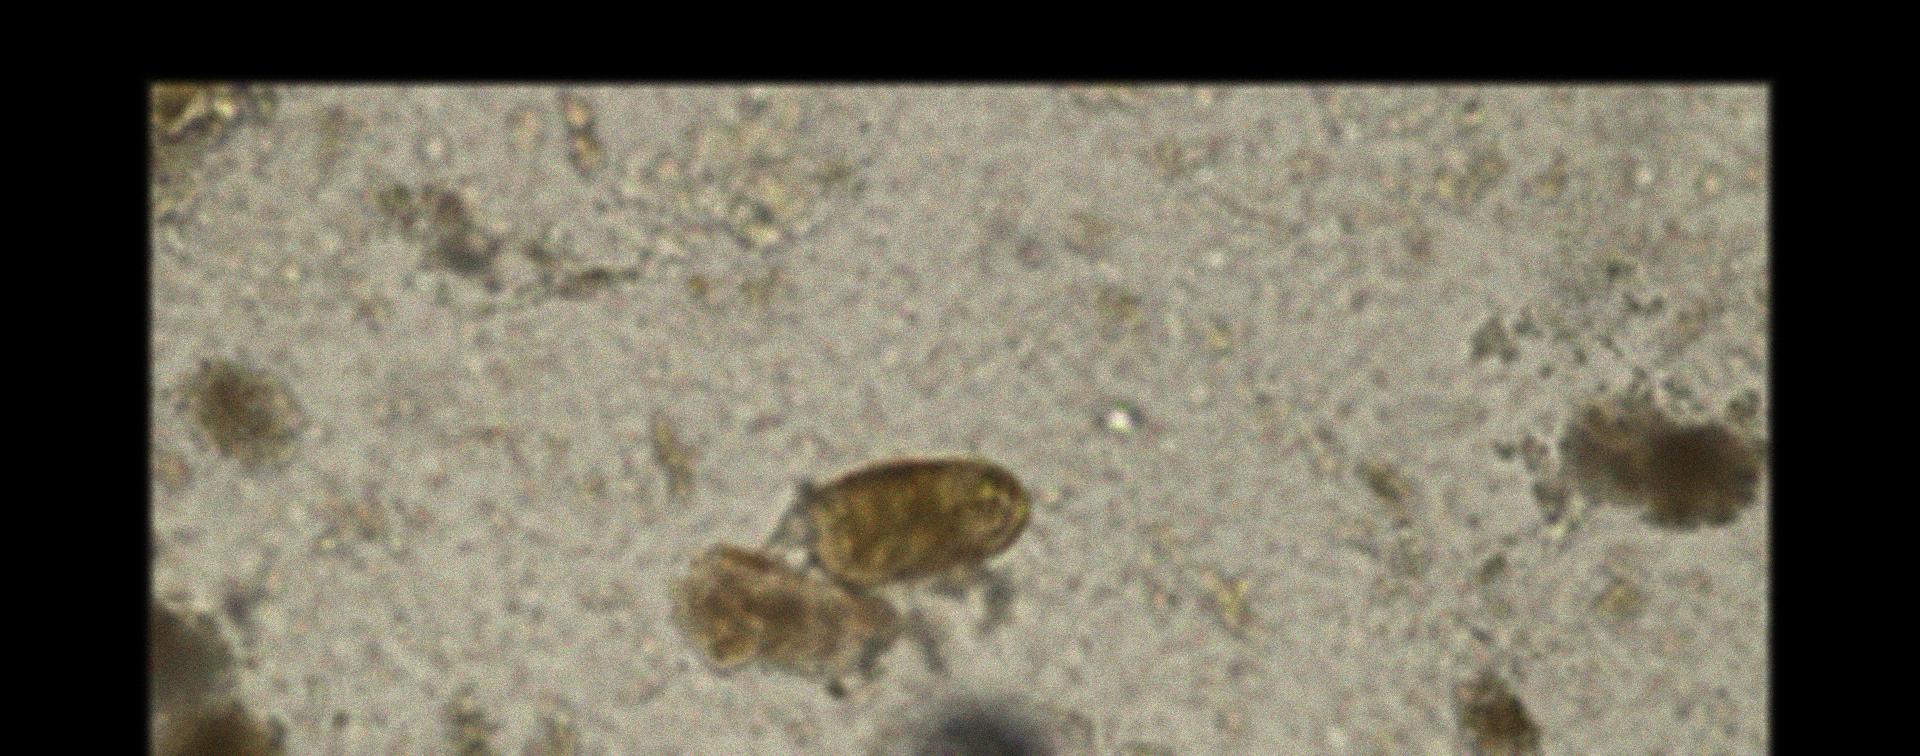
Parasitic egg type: Paragonimus spp